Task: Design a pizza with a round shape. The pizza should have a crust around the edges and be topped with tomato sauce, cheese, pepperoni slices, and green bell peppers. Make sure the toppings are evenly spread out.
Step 522:
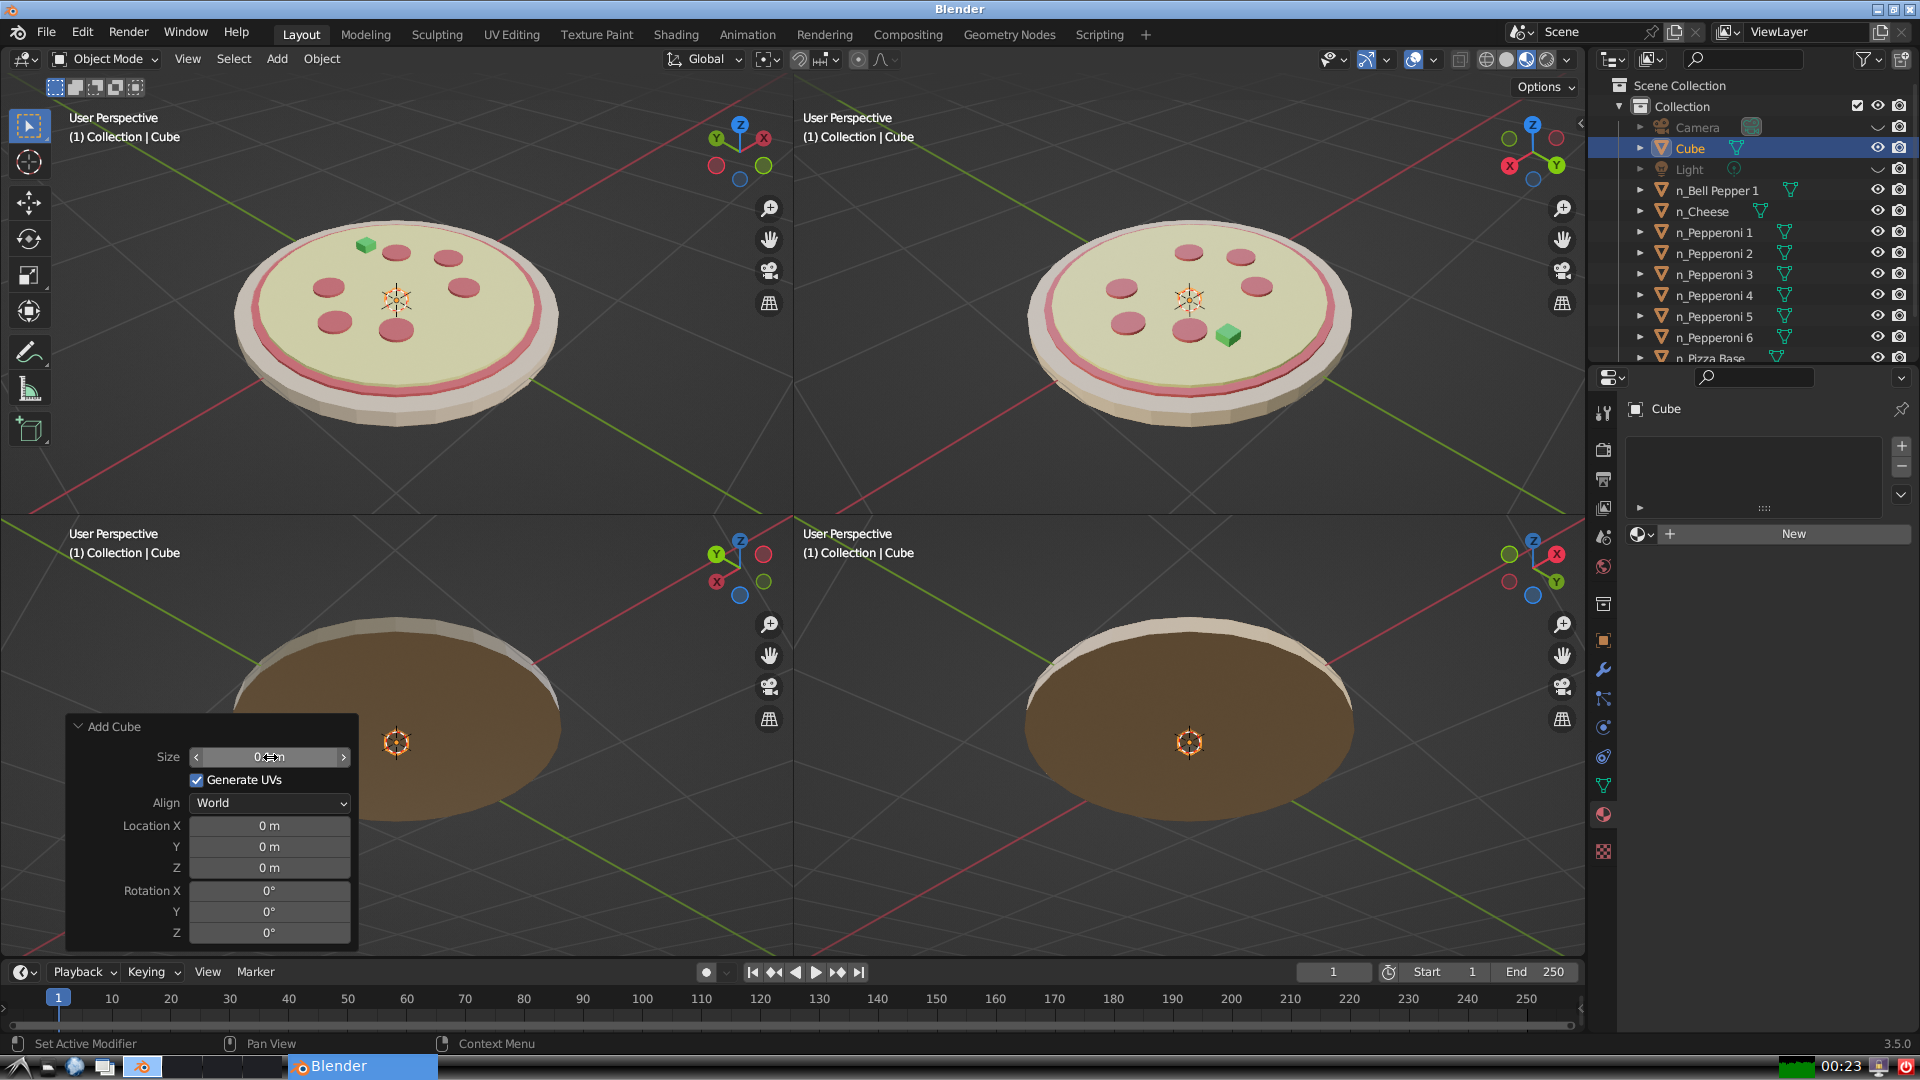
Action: click: no